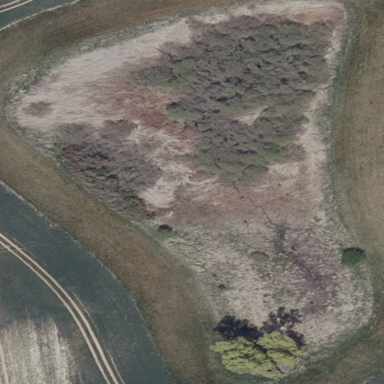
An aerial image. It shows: Landscape covered with heath.